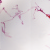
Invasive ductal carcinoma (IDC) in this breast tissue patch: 0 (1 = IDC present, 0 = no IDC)